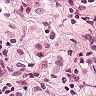
Metastatic tissue present: yes